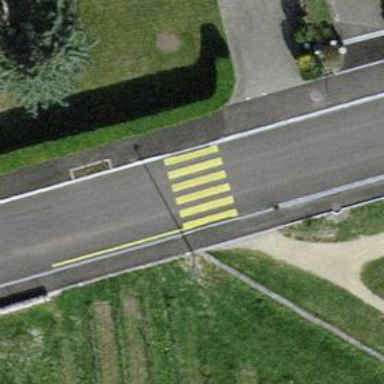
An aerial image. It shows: Zebra crossing on the road.